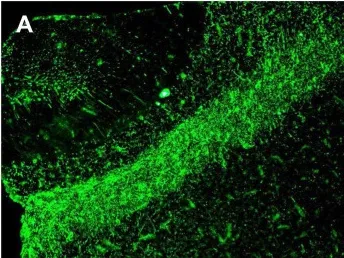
Antibody detection in serum and CSF. The result of TBA showed an uncertain neuronal surface antibody.
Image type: pathology (immunostaining)